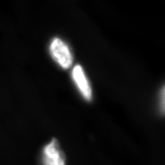
Tissue sample: ovarian
Magnification: 5.0x
Cell type: Endothelial cells
Senescence state: senescent